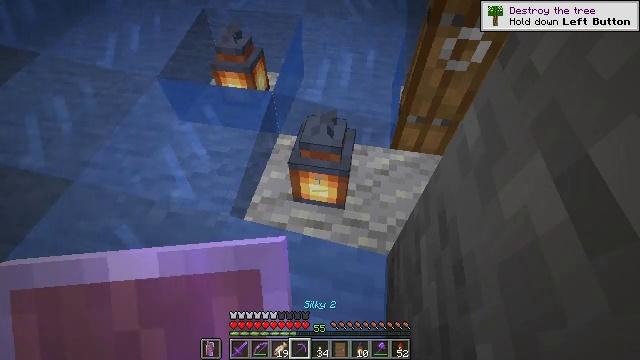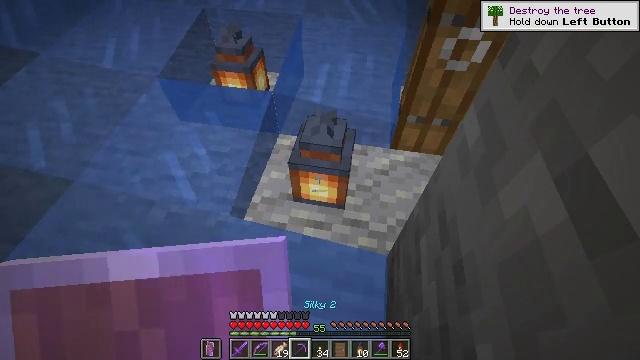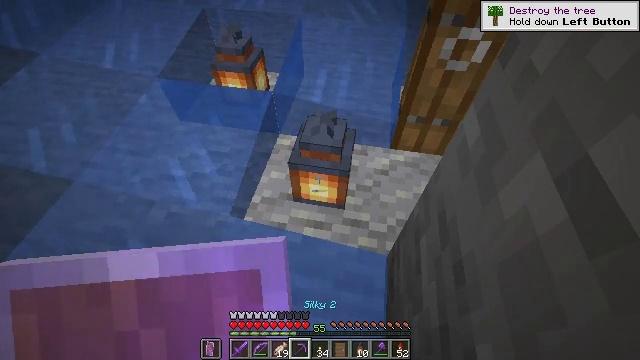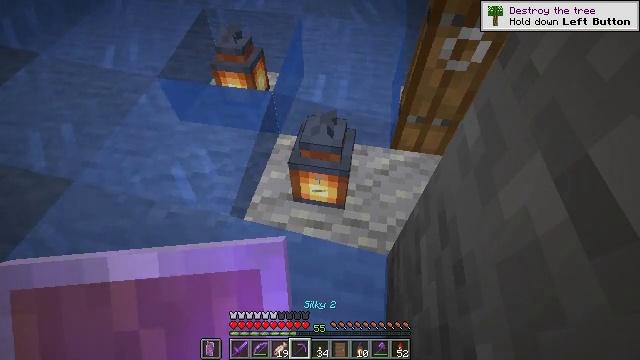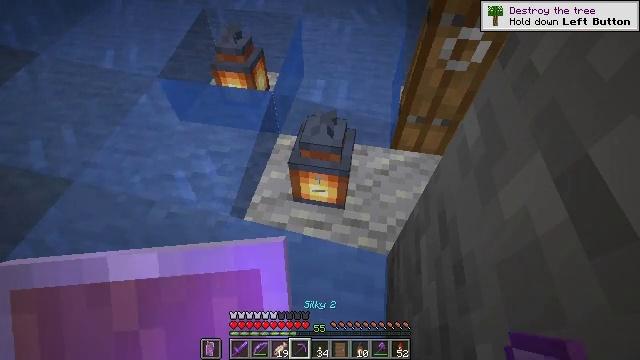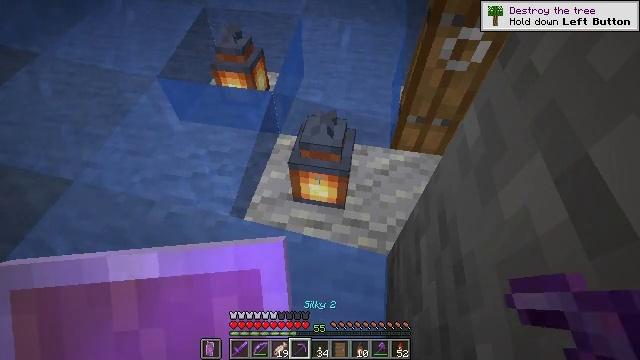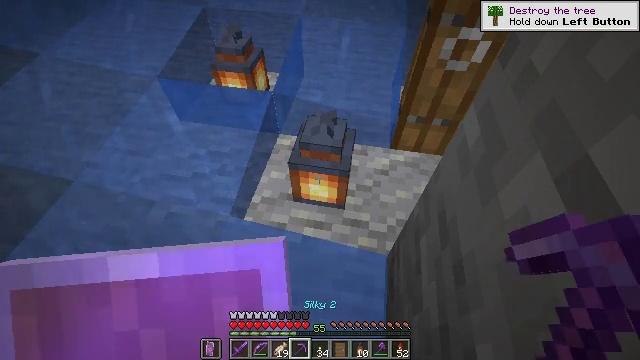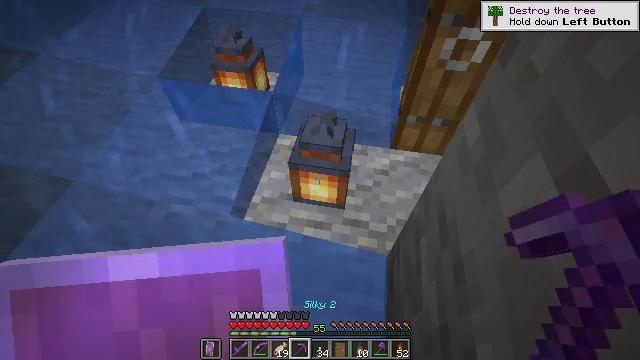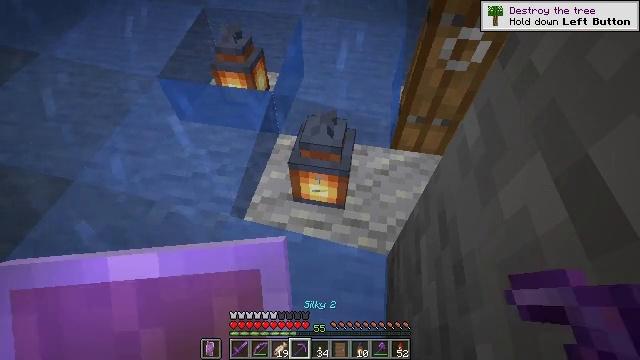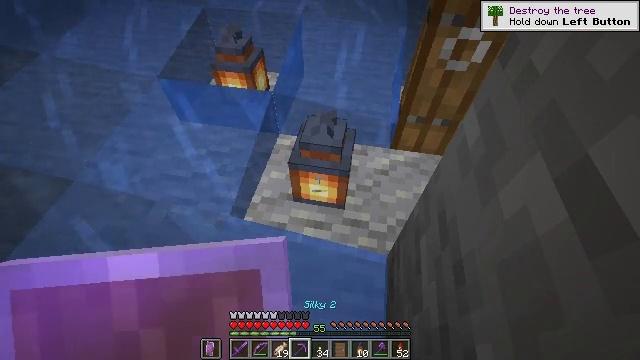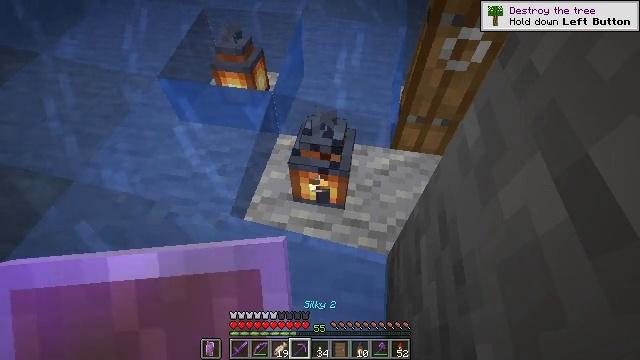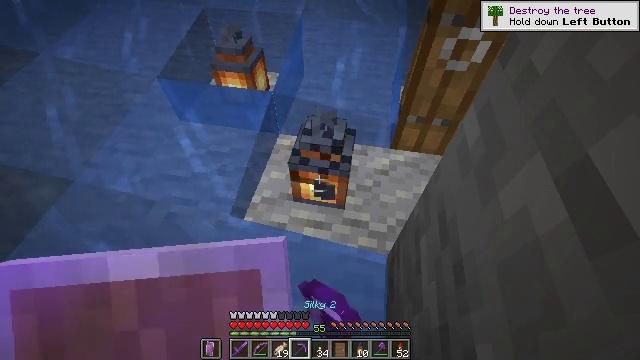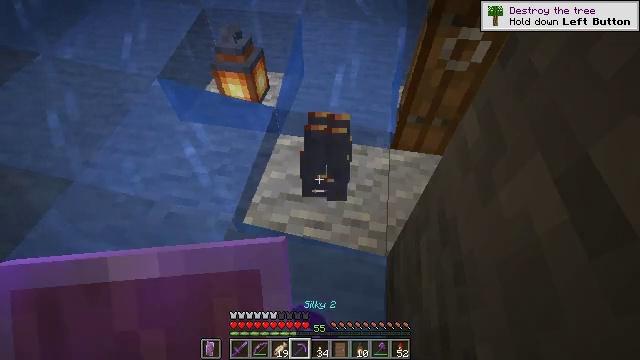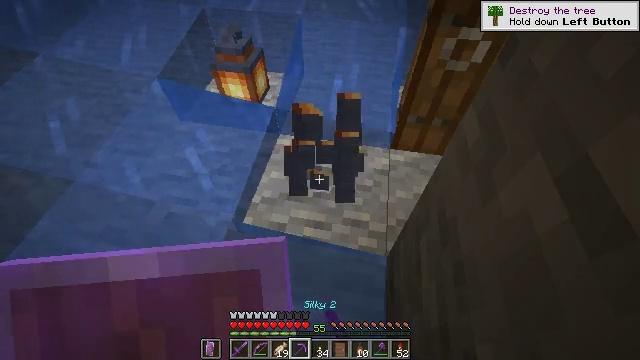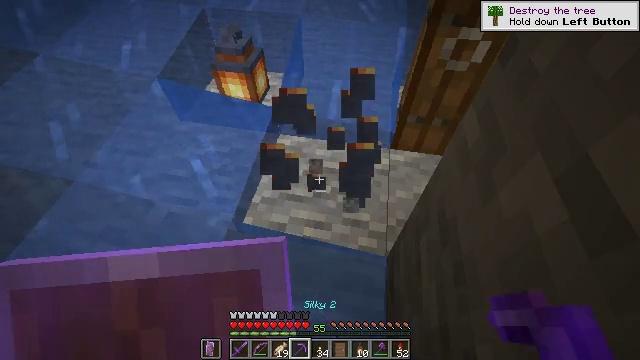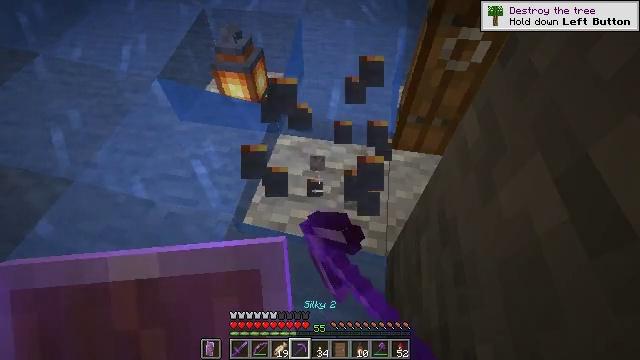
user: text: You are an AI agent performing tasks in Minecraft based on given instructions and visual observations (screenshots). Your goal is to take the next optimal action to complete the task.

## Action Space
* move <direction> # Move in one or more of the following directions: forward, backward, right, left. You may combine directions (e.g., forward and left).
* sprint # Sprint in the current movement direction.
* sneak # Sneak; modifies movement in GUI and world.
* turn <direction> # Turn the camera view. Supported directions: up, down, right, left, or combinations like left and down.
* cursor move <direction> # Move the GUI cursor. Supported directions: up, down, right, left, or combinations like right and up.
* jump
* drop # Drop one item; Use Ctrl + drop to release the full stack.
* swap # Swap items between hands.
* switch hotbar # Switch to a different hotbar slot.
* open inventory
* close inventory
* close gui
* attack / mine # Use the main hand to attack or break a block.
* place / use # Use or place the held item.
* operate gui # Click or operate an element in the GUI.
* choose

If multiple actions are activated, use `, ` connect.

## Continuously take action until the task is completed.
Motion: motion action
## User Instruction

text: Gather the lantern to use it later.
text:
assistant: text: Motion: no_op
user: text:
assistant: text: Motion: no_op
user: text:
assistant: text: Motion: no_op
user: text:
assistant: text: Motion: no_op
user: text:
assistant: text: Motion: no_op
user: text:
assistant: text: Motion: no_op
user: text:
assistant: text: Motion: no_op
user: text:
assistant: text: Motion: no_op
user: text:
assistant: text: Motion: no_op
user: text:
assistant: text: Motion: attack / mine
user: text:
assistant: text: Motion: attack / mine
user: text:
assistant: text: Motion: attack / mine
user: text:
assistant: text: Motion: attack / mine
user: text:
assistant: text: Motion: attack / mine
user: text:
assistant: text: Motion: no_op
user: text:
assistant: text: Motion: no_op
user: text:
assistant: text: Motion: no_op